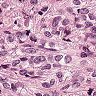
Metastatic tissue present: yes